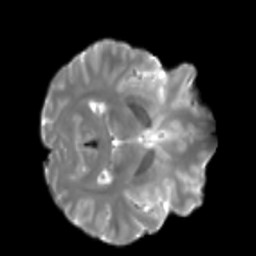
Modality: T2w
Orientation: axial
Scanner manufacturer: siemens
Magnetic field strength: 3 T
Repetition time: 4 s
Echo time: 0.0594 s